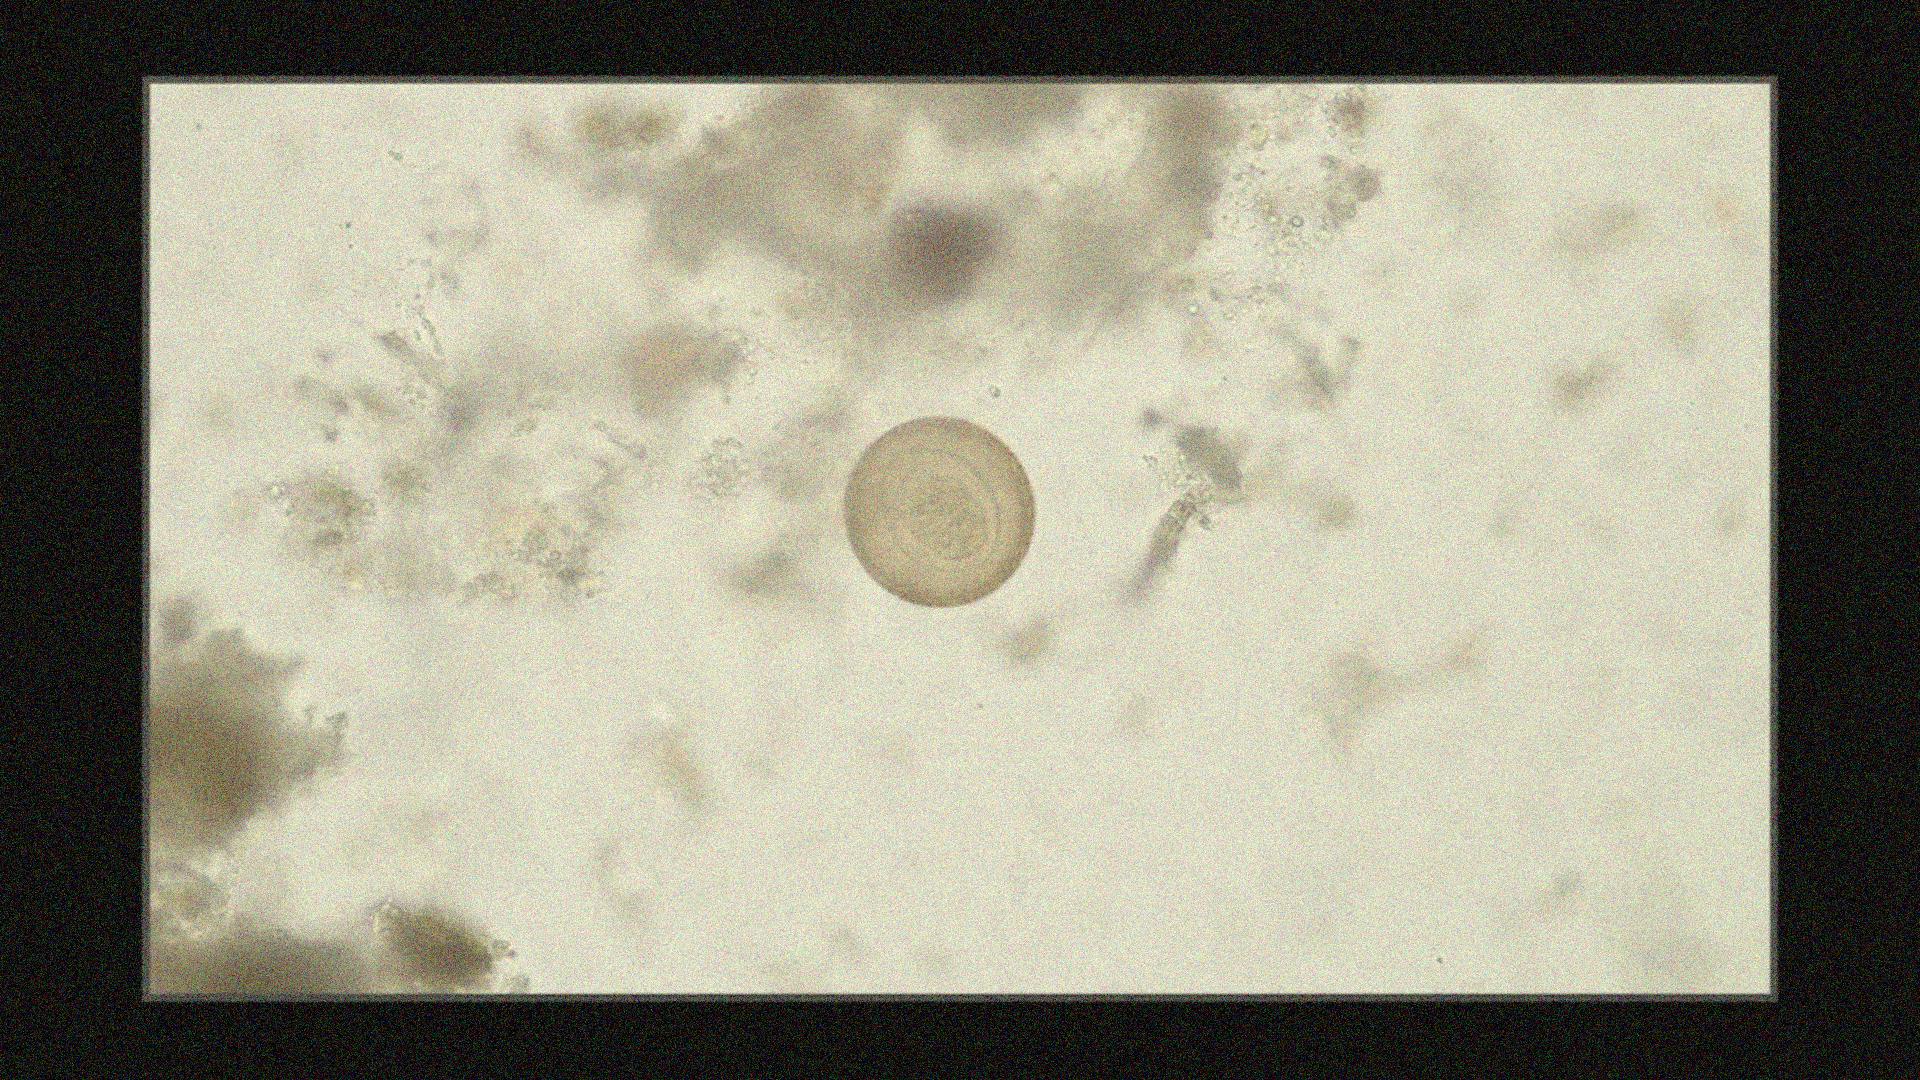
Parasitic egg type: Hymenolepis diminuta